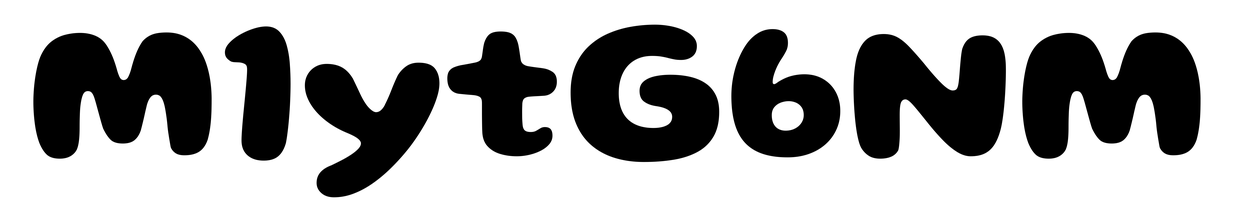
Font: Gluten_Bold